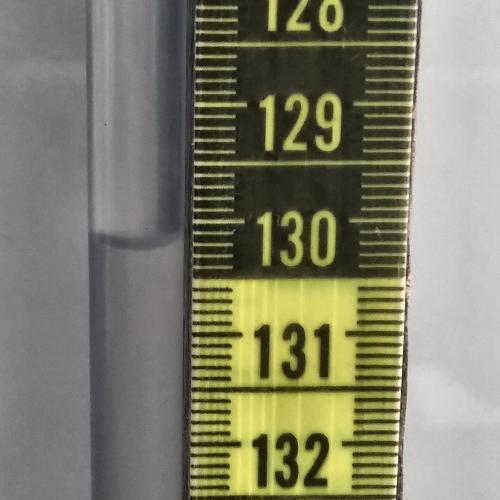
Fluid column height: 130.2 cm